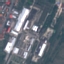
Land use / land cover: Industrial